Question: I wanted to get firebase current timestamp, not able to find a way to get that. I want to save child as shown in the image. And for that I've to get timestamp and get the date accordingly. Please help...

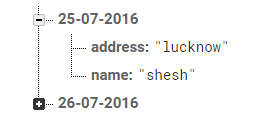
Answer: You can set the server time by using 'ServerValue.TIMESTAMP' which is a 'Map<String, String>' type with '{".sv" : "timestamp"}' pair. When it's sent to the firebase database, it will be converted to a Long <URL> like this '<PHONE>'.
So the problem is, you can't set this as a key directly. The best approach is to put the timestamp inside your object and use 'DatabaseReference.push()' to get the guaranteed unique key.
For example
'''
DatabaseReference ref = FirebaseDatabase.getInstance().getReference();
String key = ref.push().getKey(); // this will create a new unique key
Map<String, Object> value = new HashMap<>();
value.put("name", "shesh");
value.put("address", "lucknow");
value.put("timestamp", ServerValue.TIMESTAMP);
ref.child(key).setValue(value);
'''
If you want to save it with that format (dd-mm-yyyy), there's a hack but this is not recommended. You need to save it first (ServerValue.TIMESTAMP) to another temporary node, and then retrieve the timestamp before convert it into that format using 'Date' class.